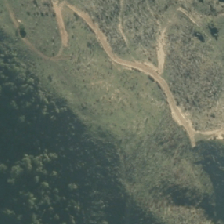
Land cover: high_producing_grassland